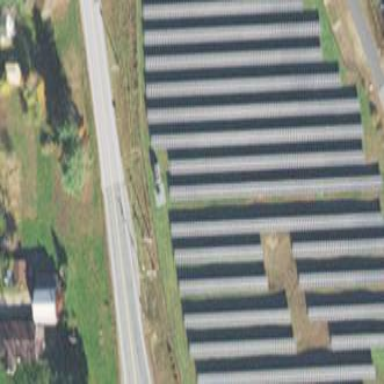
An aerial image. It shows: Solar power plant with photovoltaic technology generating electricity.